Chest X-ray:
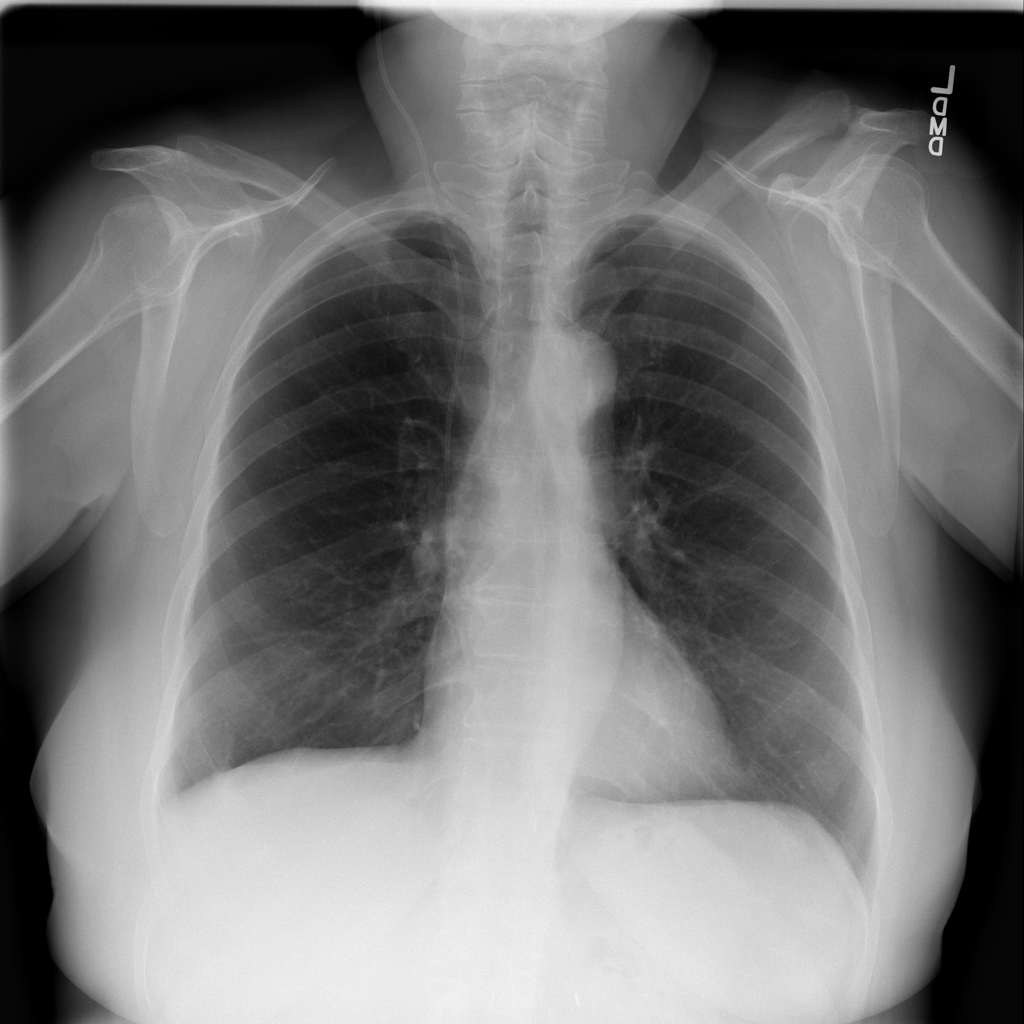
No abnormal finding: yes